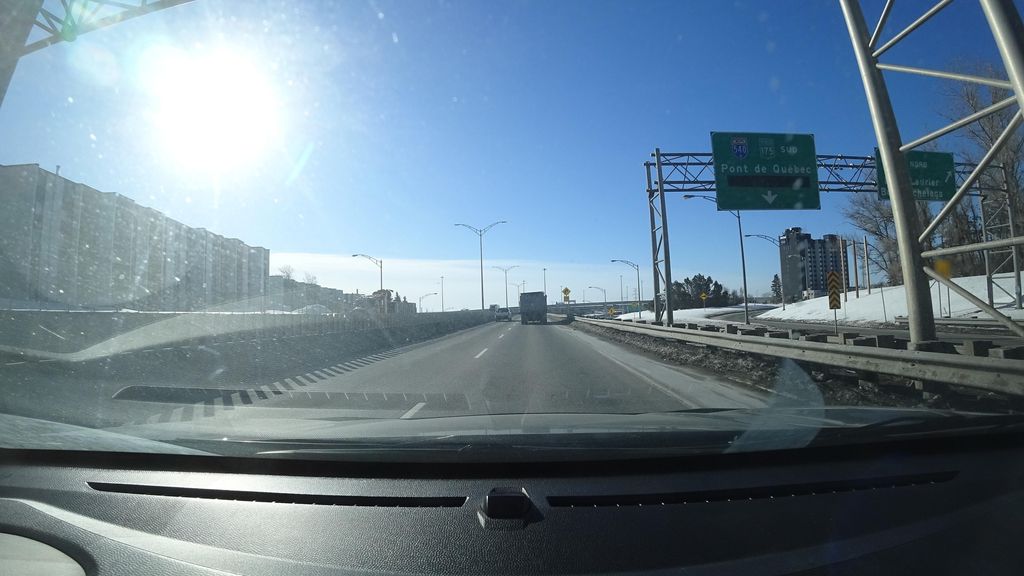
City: quebec_city